Field crop: maize
Growth stage: 1
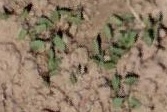
Species: convolvulus